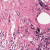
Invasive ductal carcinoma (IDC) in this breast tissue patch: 0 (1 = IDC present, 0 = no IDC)